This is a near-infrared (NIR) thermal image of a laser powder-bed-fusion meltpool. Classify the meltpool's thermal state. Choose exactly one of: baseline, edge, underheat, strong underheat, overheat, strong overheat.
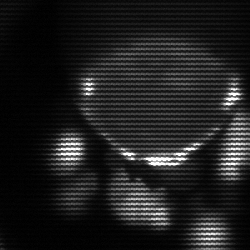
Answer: edge